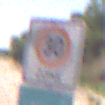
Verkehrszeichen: BeginnZone30
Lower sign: Sackgasse
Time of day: Midday
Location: Outdoor (RoadRail)
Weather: Clear
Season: NotSpecified
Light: Natural